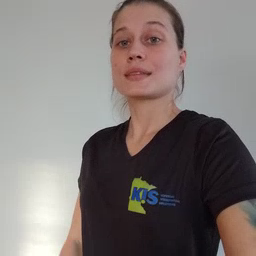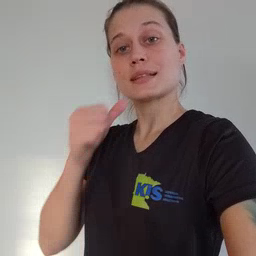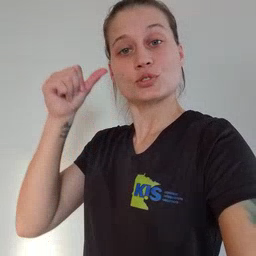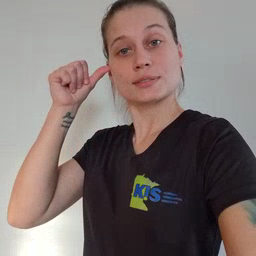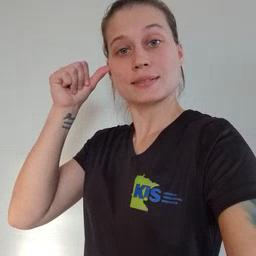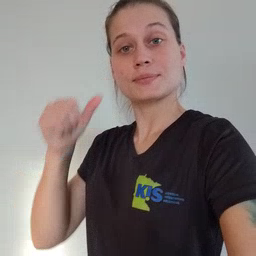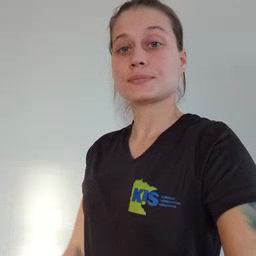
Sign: yesterday